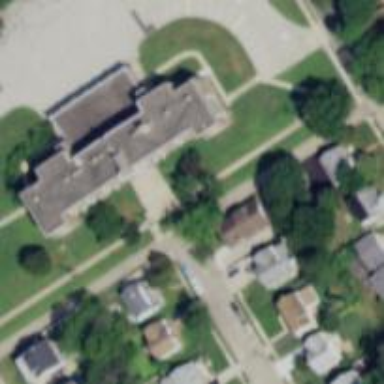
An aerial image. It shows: School building.